Question: <URL> a lot of users wanted me to give some more data to toy with. So I got working on exporting all my data and processing it with Python, but then I realized: where do I leave all this data?
Well I decided the best thing would be to stick them in a database, so at least I don't have <URL> every time. But since I know nothing about databases this is turning out to be quite confusing. I tried some tutorials to create a sqlite database, add a table and field and try to insert my numpy.arrays, but it can't get it to work.
Typically my results per dog look like this:

So I have 35 different dogs and each dog has 24 measurement. Each measurement itself has an unknown amount of contacts. Each measurement consists out of a 3D array (248 frames of the whole plate [255x63]) and a 2D array (the maximal values for each sensor of the plate [255x63]). Storing one value in a database wasn't a problem, but getting my 2D arrays in there didn't seem to work.
So my question is how should I order this in a database and insert my arrays into it?
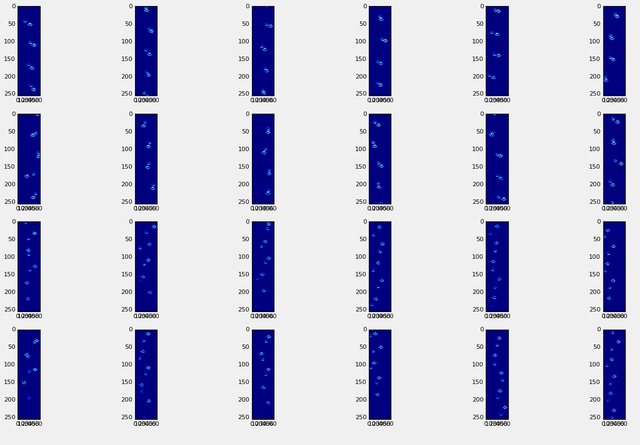
Answer: You'll probably want to start out with a 'dogs' table containing all the flat (non array) data for each dog, things which each dog has of, like a name, a sex, and an age:
'''
CREATE TABLE 'dogs' (
'id' INT UNSIGNED NOT NULL AUTO_INCREMENT PRIMARY KEY,
'name' VARCHAR(64),
'age' INT UNSIGNED,
'sex' ENUM('Male','Female')
);
'''
From there, each dog "has many" measurements, so you need a 'dog_mesaurements' table to store the 24 measurements:
'''
CREATE TABLE 'dog_measurements' (
'id' INT UNSIGNED NOT NULL AUTO_INCREMENT PRIMARY KEY,
'dog_id' INT UNSIGNED NOT NULL,
'paw' ENUM ('Front Left','Front Right','Rear Left','Rear Right'),
'taken_at' DATETIME NOT NULL
);
'''
Then whenever you take a measurement, you 'INSERT INTO dog_measurements (dog_id,taken_at) VALUES (*?*, NOW());' where * * is the dog's ID from the 'dogs' table.
You'll then want tables to store the actual frames for each measurement, something like:
'''
CREATE TABLE 'dog_measurement_data' (
'id' INT UNSIGNED NOT NULL AUTO_INCREMENT PRIMARY KEY,
'dog_measurement_id' INT UNSIGNED NOT NULL,
'frame' INT UNSIGNED,
'sensor_row' INT UNSIGNED,
'sensor_col' INT UNSIGNED,
'value' NUMBER
);
'''
That way, for each of the 250 frames, you loop through each of the 63 sensors, and store the value for that sensor with the frame number into the database:
'''
INSERT INTO 'dog_measurement_data' ('dog_measurement_id','frame','sensor_row','sensor_col','value') VALUES
(*measurement_id?*, *frame_number?*, *sensor_row?*, *sensor_col?*, *value?*)
'''
Obviously replace , , , with real values :-)
So basically, each 'dog_measurement_data' is a . That way, to get all the sensor values for all a given frame, you would:
'''
SELECT 'sensor_row',sensor_col','value' FROM 'dog_measurement_data'
WHERE 'dog_measurement_id'=*some measurement id* AND 'frame'=*some frame number*
ORDER BY 'sensor_row','sensor_col'
'''
And this will give you all the rows and cols for that frame.